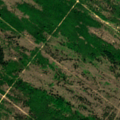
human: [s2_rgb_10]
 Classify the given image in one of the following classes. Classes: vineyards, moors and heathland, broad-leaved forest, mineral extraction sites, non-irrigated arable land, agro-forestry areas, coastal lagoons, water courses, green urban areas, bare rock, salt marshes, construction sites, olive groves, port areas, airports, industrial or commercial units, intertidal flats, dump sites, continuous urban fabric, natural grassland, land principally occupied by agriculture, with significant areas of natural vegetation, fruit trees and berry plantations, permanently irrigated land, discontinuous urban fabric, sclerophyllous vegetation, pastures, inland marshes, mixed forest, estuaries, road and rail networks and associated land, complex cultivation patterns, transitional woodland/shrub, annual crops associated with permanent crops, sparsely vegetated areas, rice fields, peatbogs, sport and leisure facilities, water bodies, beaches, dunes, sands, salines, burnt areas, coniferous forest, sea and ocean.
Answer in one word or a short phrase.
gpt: broad-leaved forest, transitional woodland/shrub